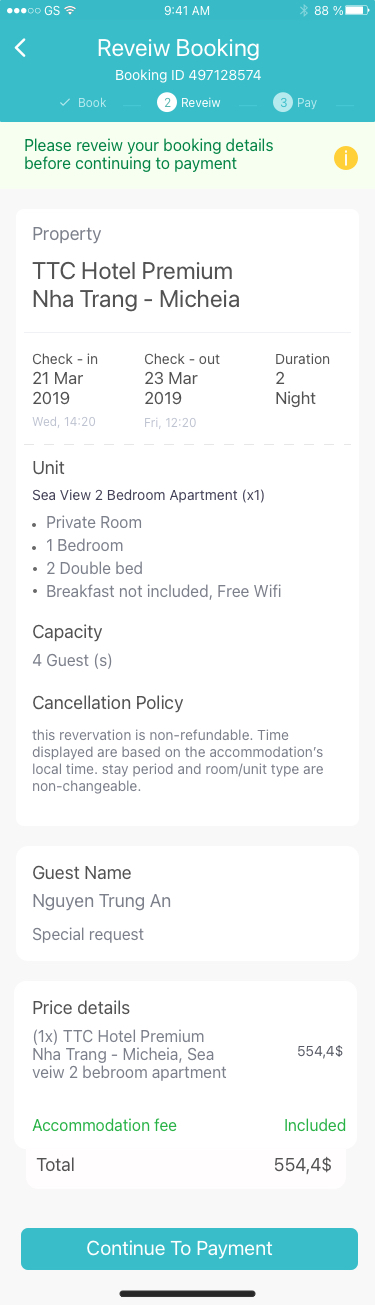
Text in this UI design:
Property
TTC Hotel Premium
Nha Trang - Micheia
Check - in
21 Mar
2019
Wed, 14:20
Check - out
23 Mar
2019
Fri, 12:20
Duration
2
Night
Unit
Sea View 2 Bedroom Apartment (x1)
Private Room
1 Bedroom
2 Double bed
Breakfast not included, Free Wifi
Capacity
4 Guest (s)
Cancellation Policy
this revervation is non-refundable. Time
displayed are based on the accommodation’s
local time. stay period and room/unit type are
non-changeable.
Guest Name
Nguyen Trung An
Special request
Total
554,4$
Price details
554,4$
(1x) TTC Hotel Premium
Nha Trang - Micheia, Sea
veiw 2 bebroom apartment
Accommodation fee
Included
88 %
9:41 AM
GS
Reveiw Booking
Pay
3
Book
Reveiw
2
Please reveiw your booking details
before continuing to payment
Booking ID 497128574
Continue To Payment